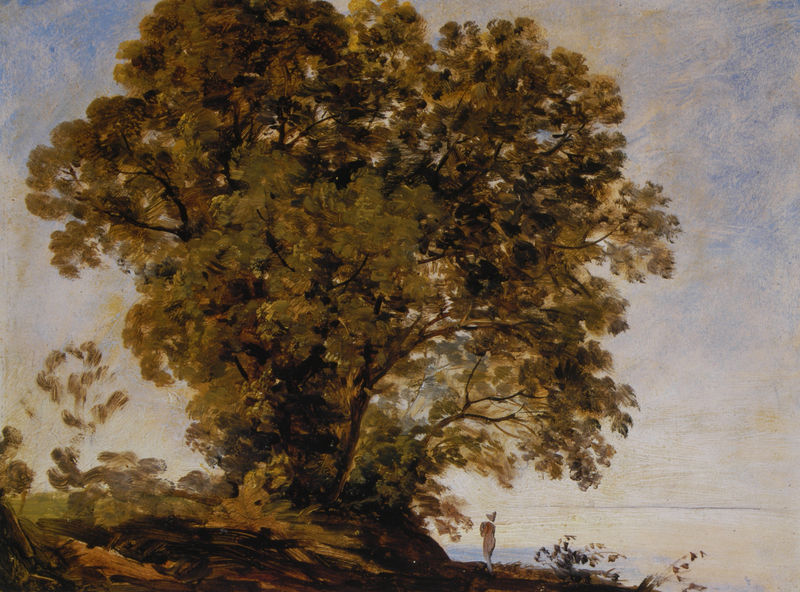
Titel: Eichen auf der Insel im Staffelsee
Künstler: Johann Georg von Dillis
Institution: (Privatbesitz)
Schlagwörter: baum, blau, blätter, gemälde, himmel, laub, mann, meer, wasser, weiß, fluss, gelb, grün, impressionismus, landschaft, ocker, see, ufer, äste, abend, ausschnitt, blumen, braun, bunt, frau, grau, hut, licht, schwarz, skizze, blick, gras, rasen, rot, wiese, beige, mensch, öl, ast, einsamkeit, erde, horizont, natur, strauch, weide, weite, zweige, busch, büsche, gewässer, pastos, pfad, figur, mantel, kind, blatt, person, pflanze, pflanzen, england, aussicht, küste, abhang, dunst, farbe, klein, landschaftsmalerei, herbst, idylle, romantik, luft, staffage, duktus, detail, wandern, zweig, rückenfigur, groß, dreispitz, laubbaum, pinselstrich, unterholz, sehnsucht, geäst, wanderer, tonig, ölskizze, locker, caspar david friedrich, friedrich, lilien, zeige, abendlicht, trauerweide, böcklin, wuchtig, akryl, baumstudie, hutt